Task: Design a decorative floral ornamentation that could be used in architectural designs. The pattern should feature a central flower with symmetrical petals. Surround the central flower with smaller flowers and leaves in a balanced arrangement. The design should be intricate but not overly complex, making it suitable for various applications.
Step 1377:
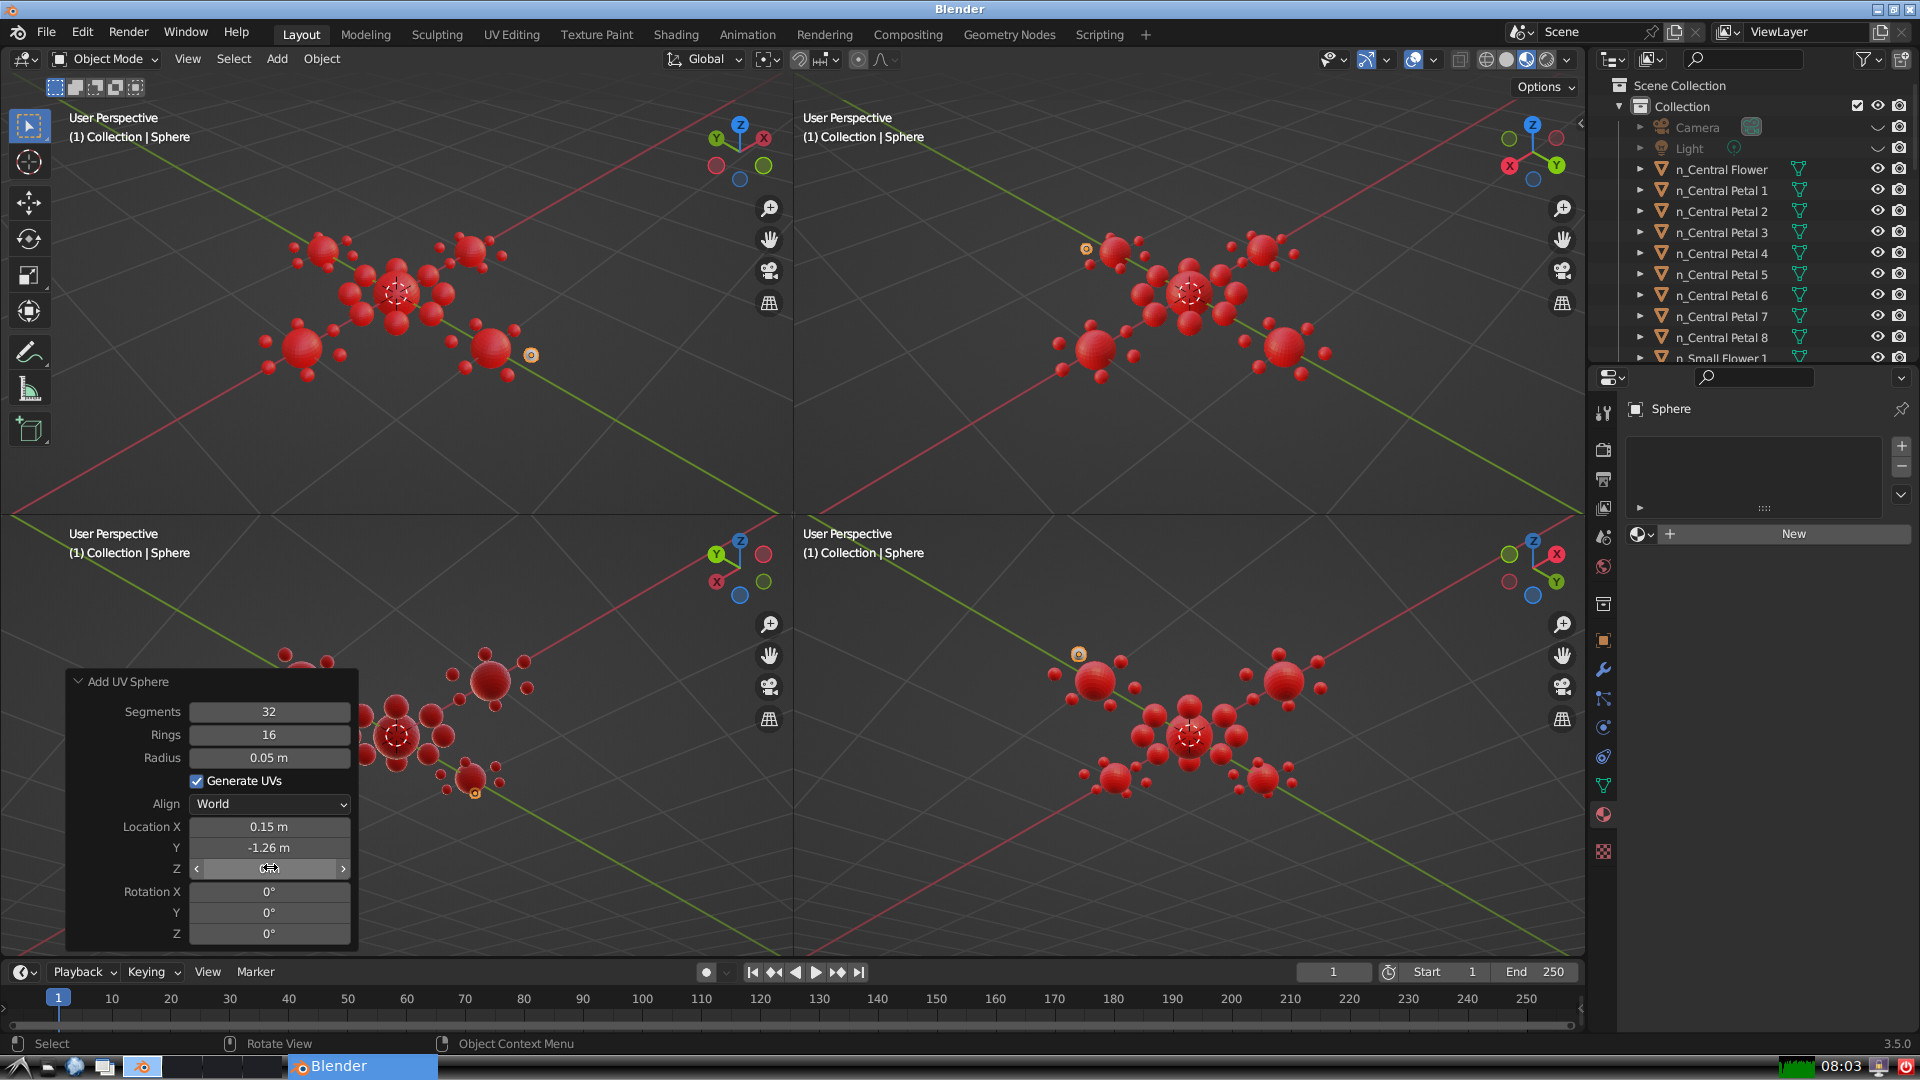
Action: {"mouse_move": [960, 540]}